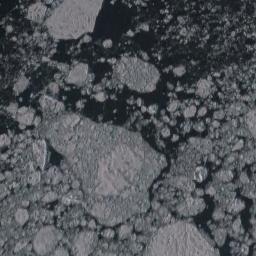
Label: sea_ice